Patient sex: M
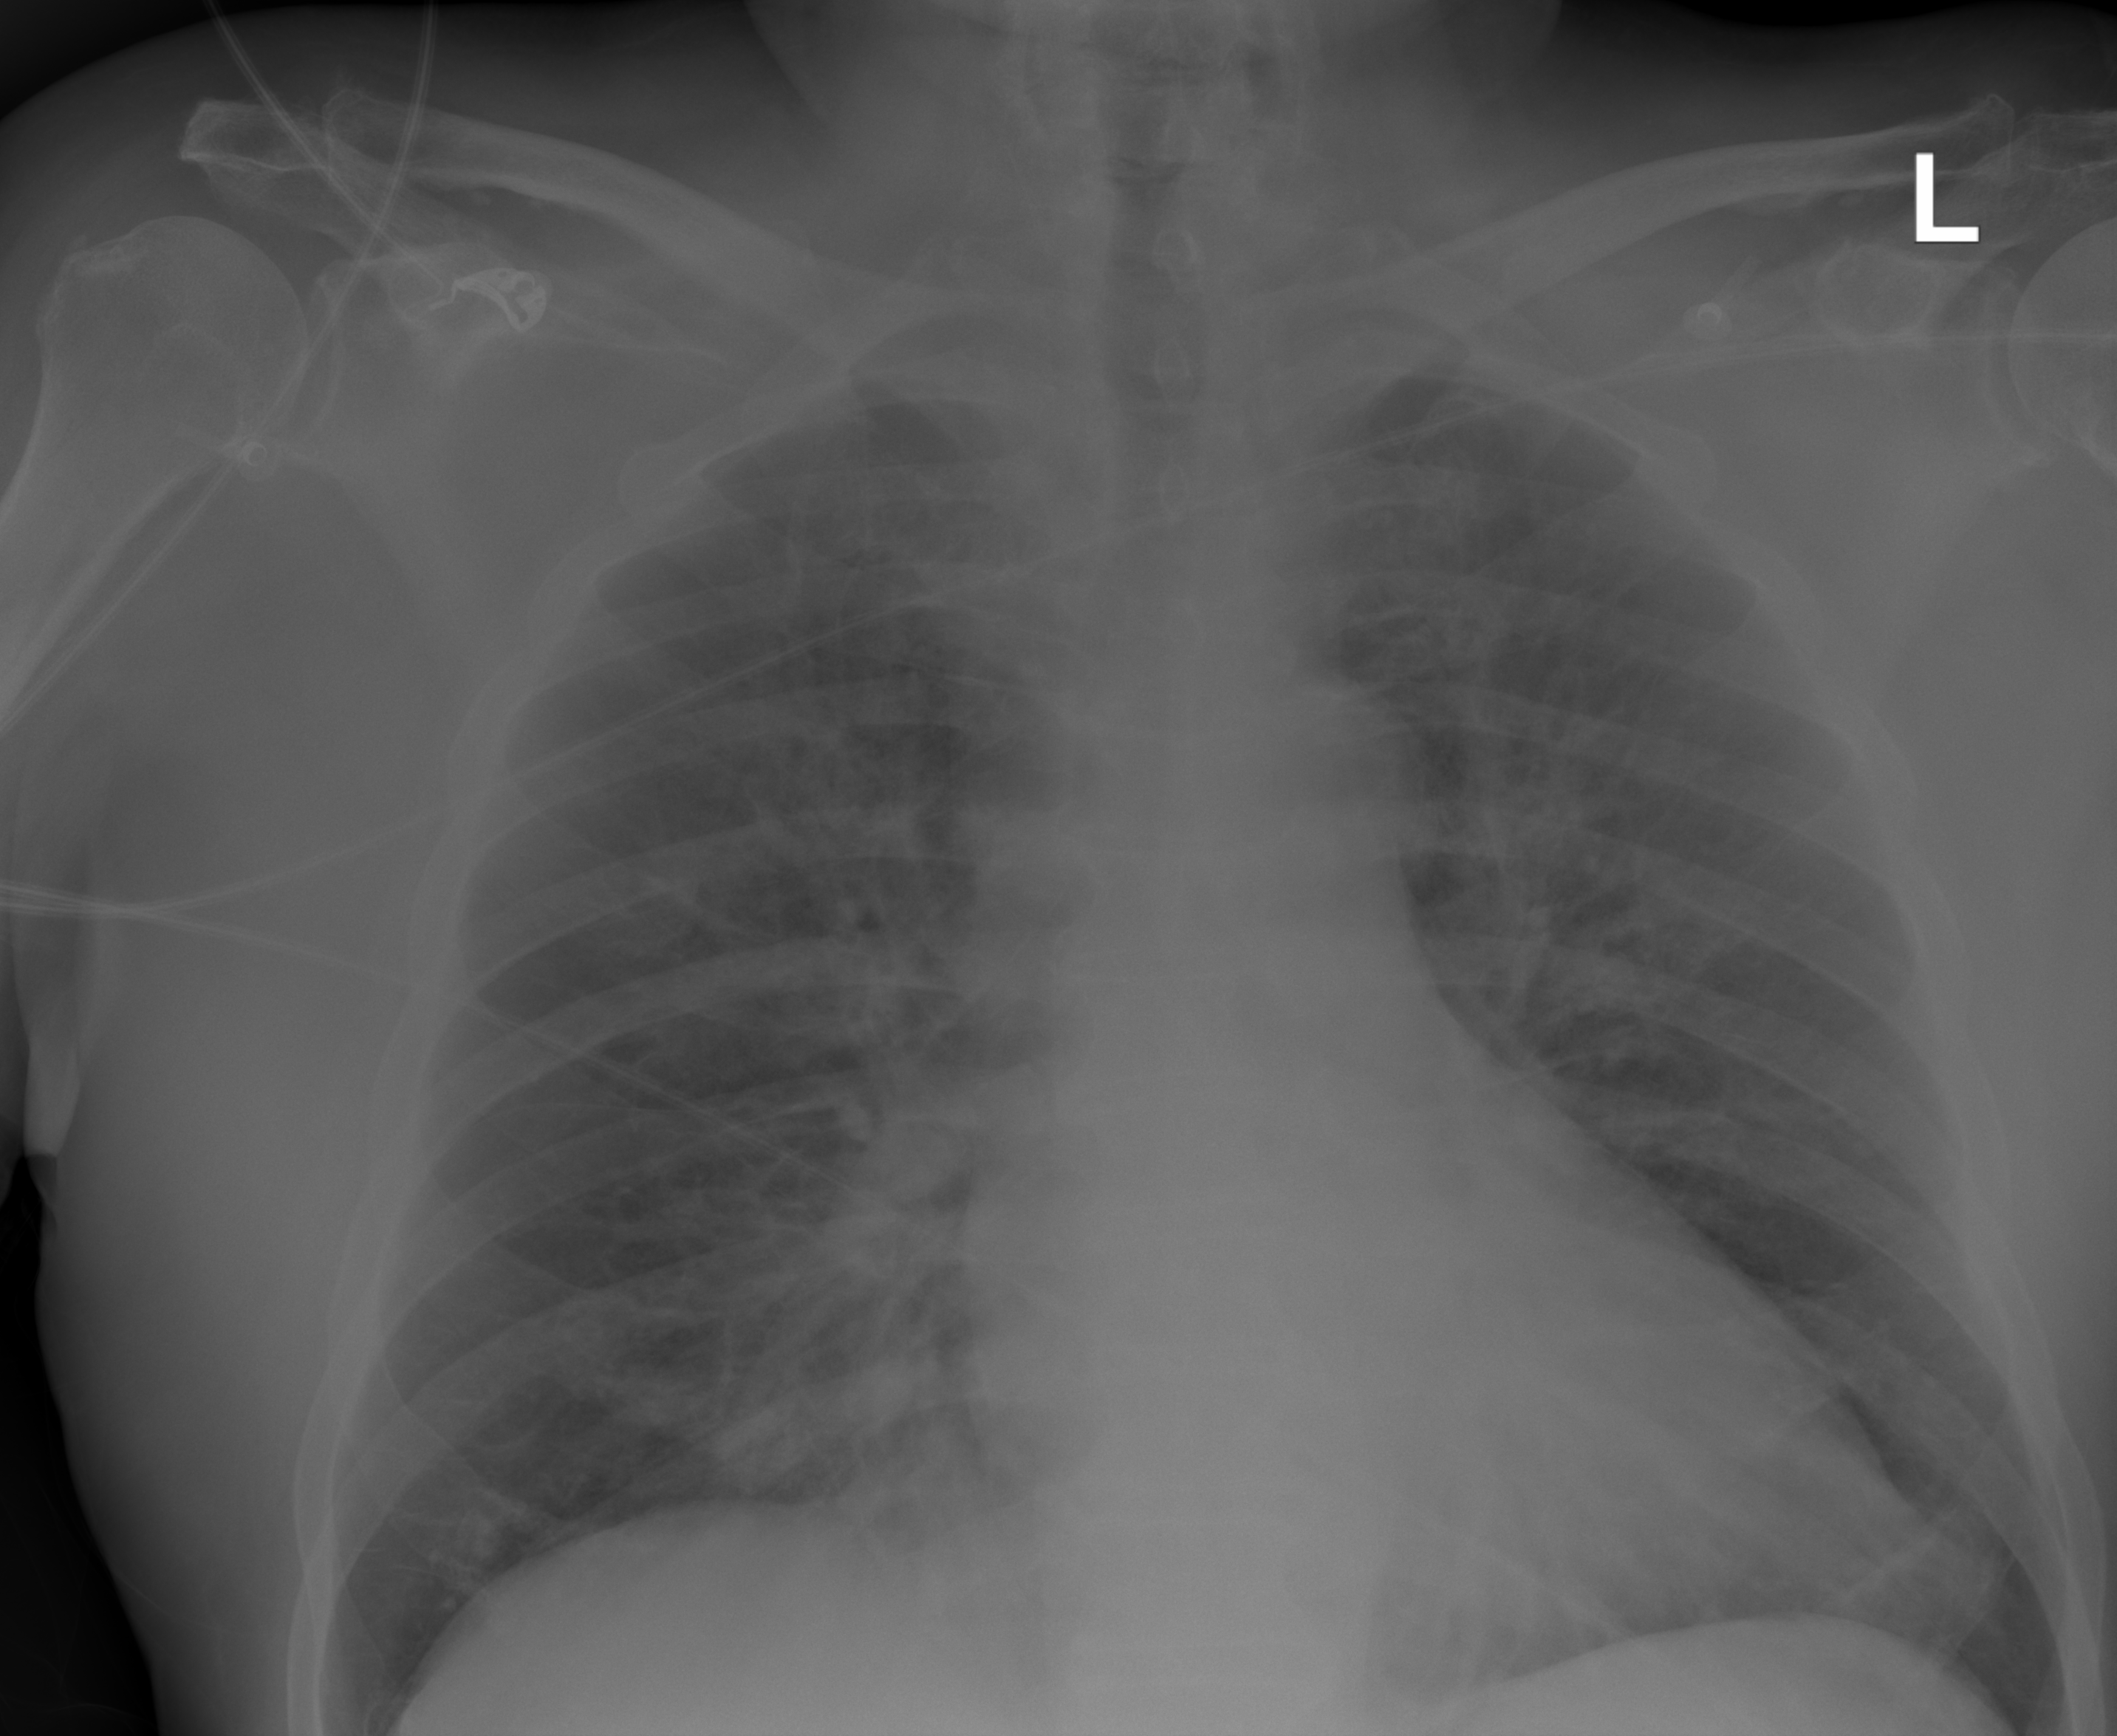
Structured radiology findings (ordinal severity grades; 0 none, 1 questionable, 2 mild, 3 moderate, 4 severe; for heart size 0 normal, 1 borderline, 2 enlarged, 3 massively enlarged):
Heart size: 2
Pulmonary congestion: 3
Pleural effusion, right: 0
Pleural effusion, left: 0
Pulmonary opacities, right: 0
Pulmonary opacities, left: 0
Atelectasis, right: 3
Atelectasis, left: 3